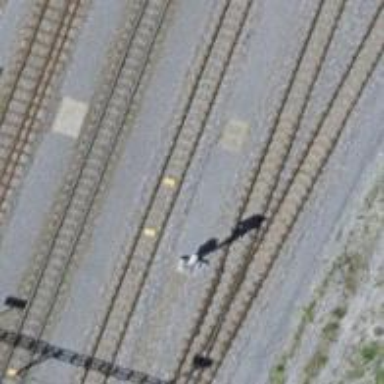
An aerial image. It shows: Railway signal.